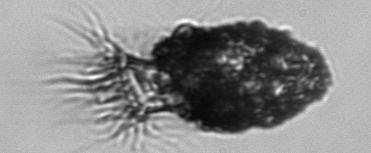
Label: Stenosemella_pacifica